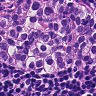
Metastatic tissue present: yes